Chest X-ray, PA view. Patient: 53 years old, sex F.
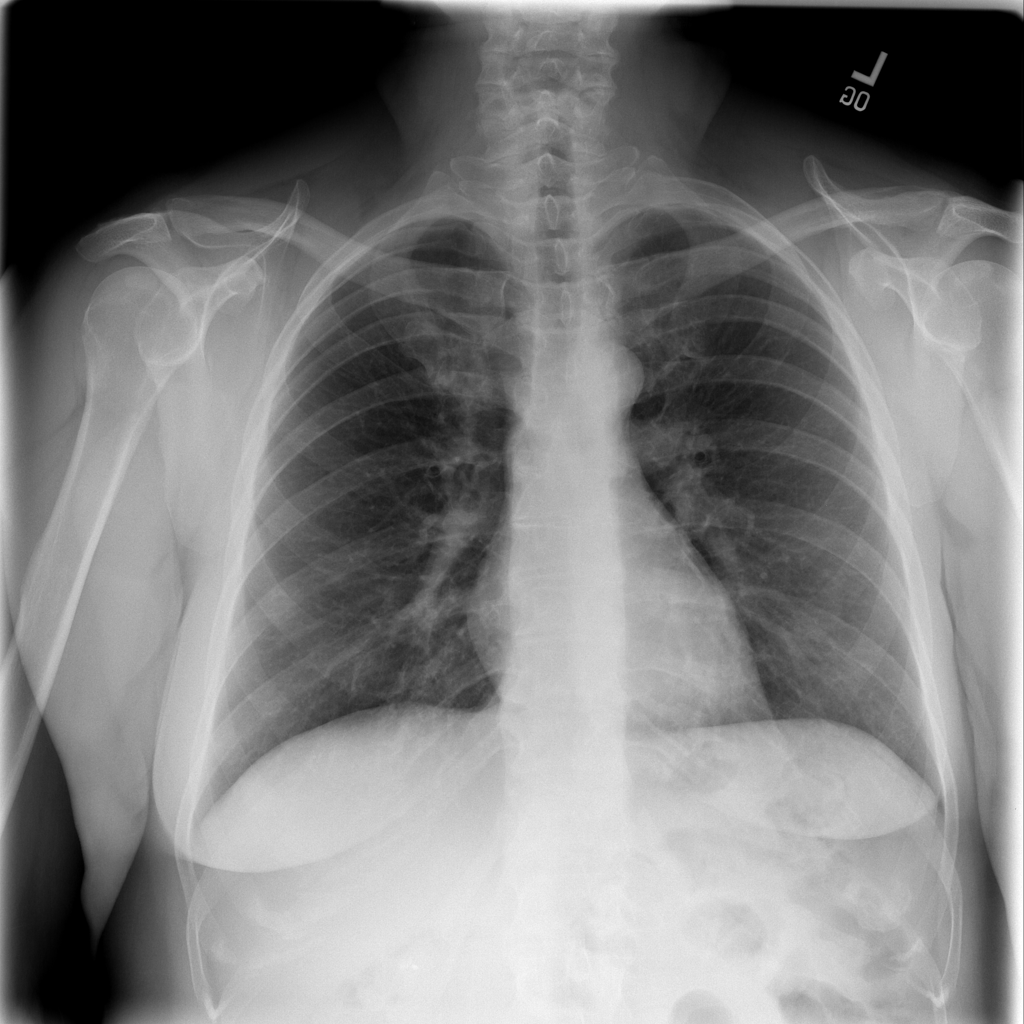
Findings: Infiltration